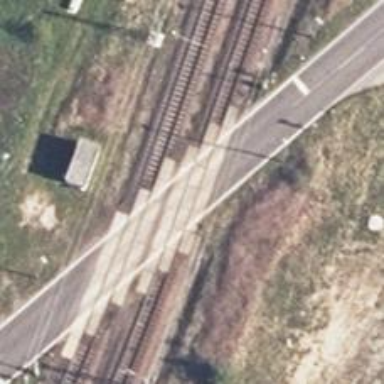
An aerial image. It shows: Level crossing along the railway.